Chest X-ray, AP view. Patient: 35 years old, sex F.
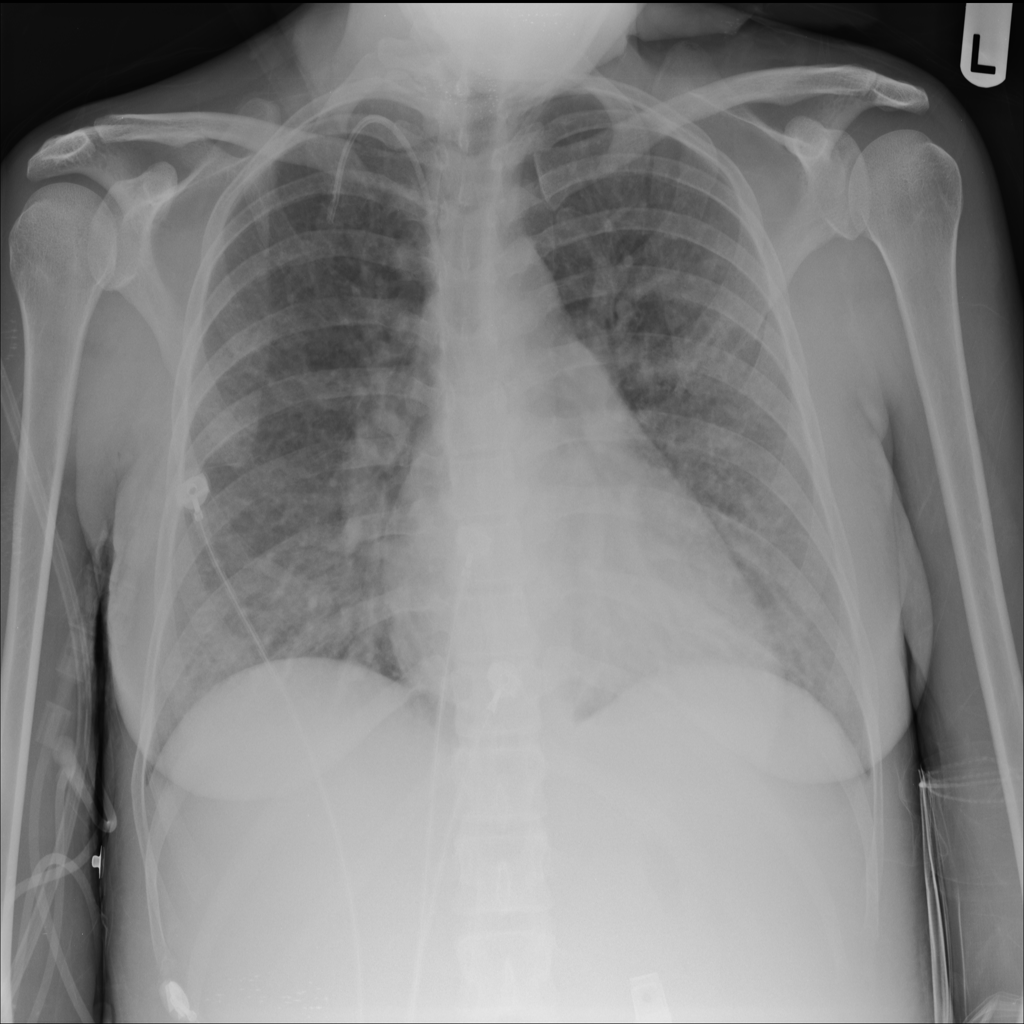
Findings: No Finding